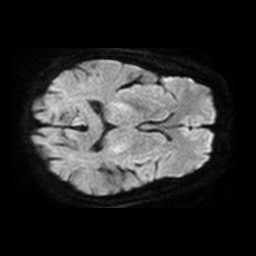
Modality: TRACE
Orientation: axial
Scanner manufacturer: philips
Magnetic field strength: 1.5 T
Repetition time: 4.771 s
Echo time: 0.07843 s